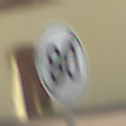
Verkehrszeichen: EndeGeschwindigkeit80
Umgebung: Outdoor, Suburban
Tageszeit: Midday
Wetter: PartlyCloudy
Licht: Natural
Jahreszeit: NotSpecified
Kontrast: HighContrast